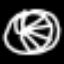
Label: square